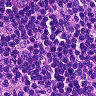
Metastatic tissue present: no